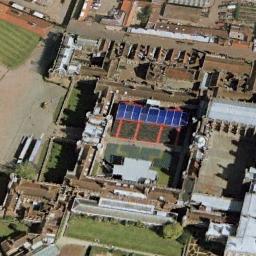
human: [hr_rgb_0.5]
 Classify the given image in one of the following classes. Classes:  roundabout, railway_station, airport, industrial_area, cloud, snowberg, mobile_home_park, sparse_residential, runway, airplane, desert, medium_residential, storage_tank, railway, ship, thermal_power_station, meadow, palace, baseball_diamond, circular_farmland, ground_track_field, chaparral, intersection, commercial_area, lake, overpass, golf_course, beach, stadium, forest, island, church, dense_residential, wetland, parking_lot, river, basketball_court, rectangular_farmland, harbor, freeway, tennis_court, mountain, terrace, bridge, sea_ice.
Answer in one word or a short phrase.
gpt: palace